Question: I'm trying to solve this with Bootstrap 3's grid system instead of using tables. I know how to create the two as two separate grids, but how would I be able to make the first grid and then the second xs grid appear at the appropriate screen width?
Thanks.

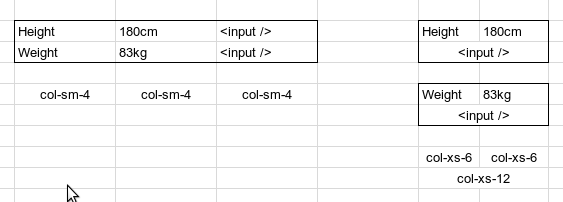
Answer: I managed to come up with a solution that which isn't bootstrap-centric but does the job: <URL>
'''
<div class="container">
<div class="row" style="background-color: lightgreen;">
<div class="col-sm-4 rows-on-same-line">
<h3 class="well">CONTENT 1.1</h3>
</div>
<div class="col-sm-4 rows-on-same-line">
<h3 class="well">CONTENT 1.2</h3>
</div>
<div class="col-sm-4">
<h3 class="well">CONTENT 1.3</h3>
</div>
</div>
</div>
'''
and le finally a la css...
'''
.rows-on-same-line {
display: inline-block;
}
'''